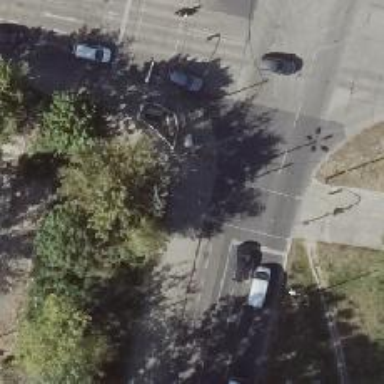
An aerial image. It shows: Sidewalk.